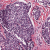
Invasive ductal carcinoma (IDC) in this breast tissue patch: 1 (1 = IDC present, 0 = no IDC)